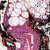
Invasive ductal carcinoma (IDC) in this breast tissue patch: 0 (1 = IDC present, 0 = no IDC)